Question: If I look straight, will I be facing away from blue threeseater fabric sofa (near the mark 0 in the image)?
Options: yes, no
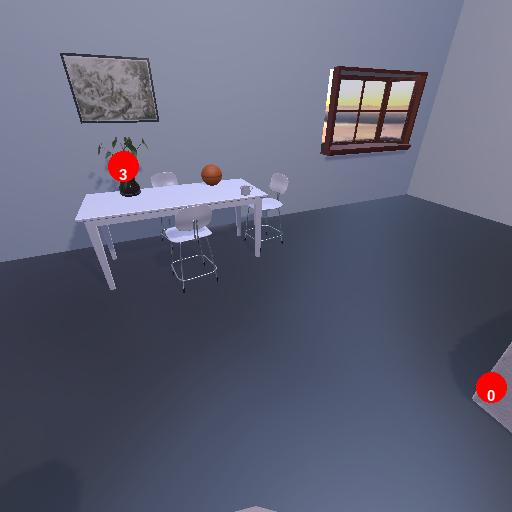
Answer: yes